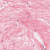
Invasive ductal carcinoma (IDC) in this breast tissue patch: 0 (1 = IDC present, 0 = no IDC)